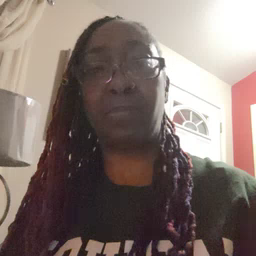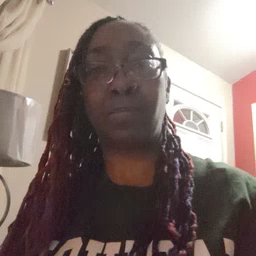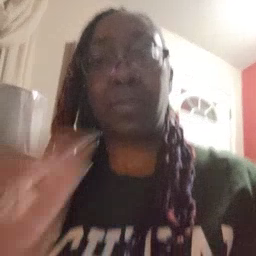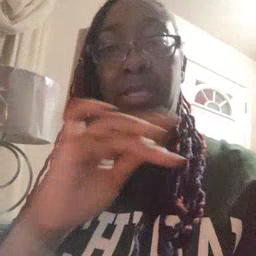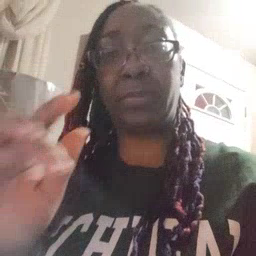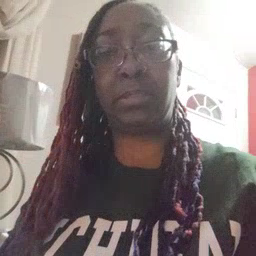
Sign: empty